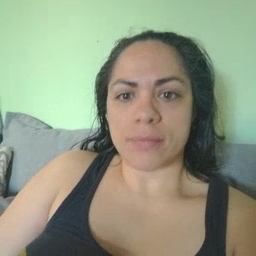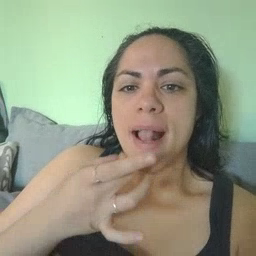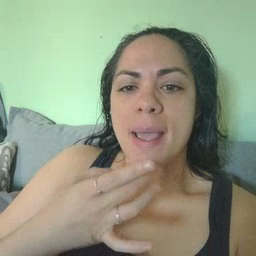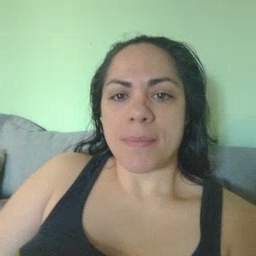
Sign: lamp